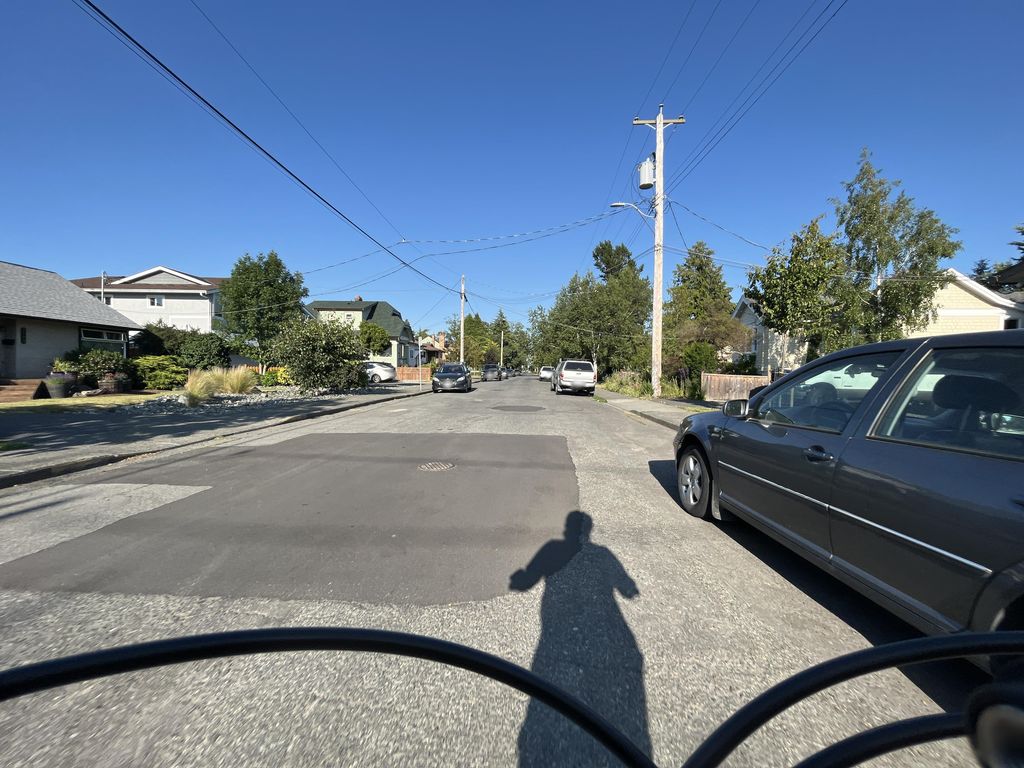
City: victoria